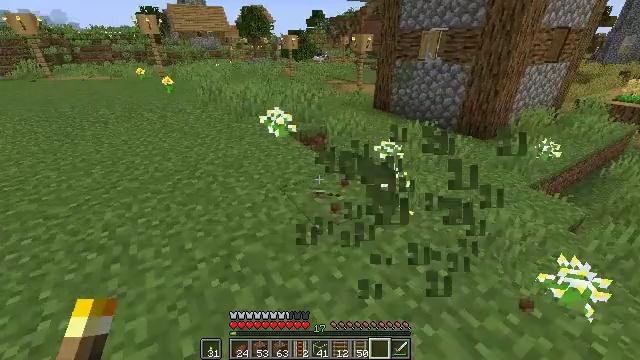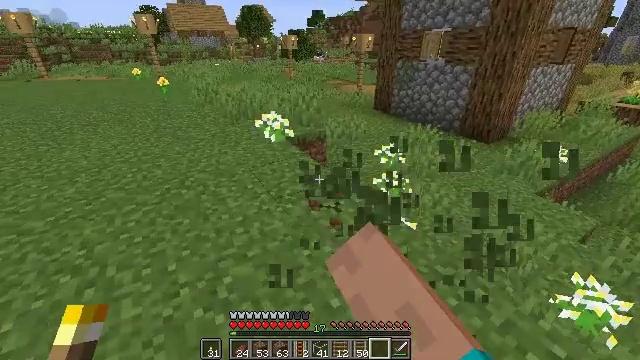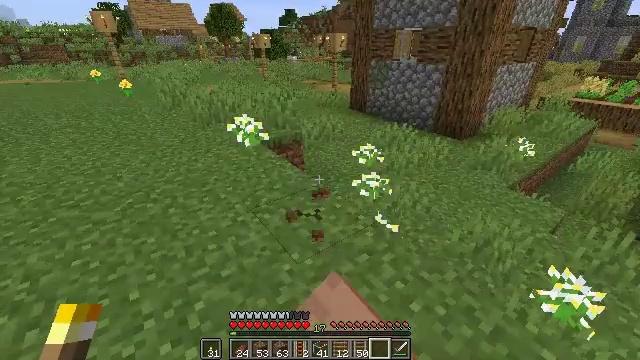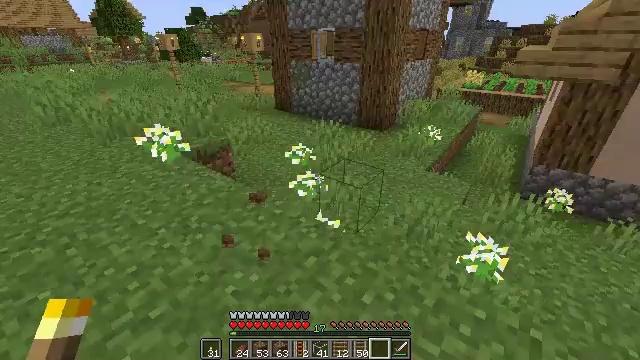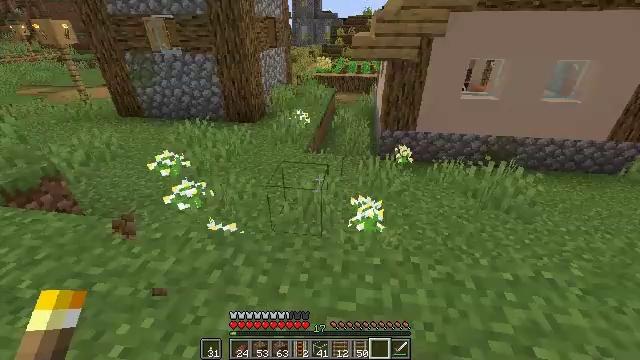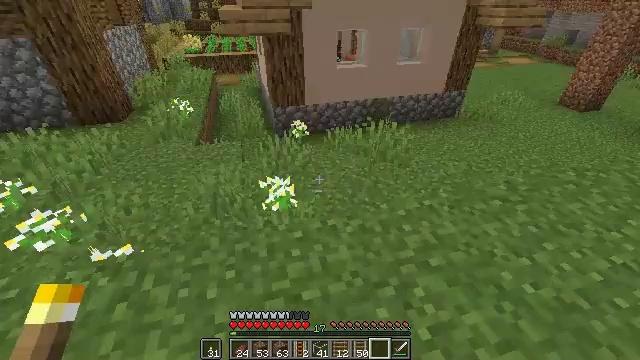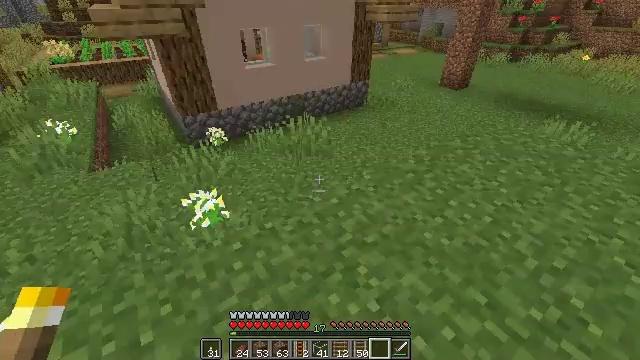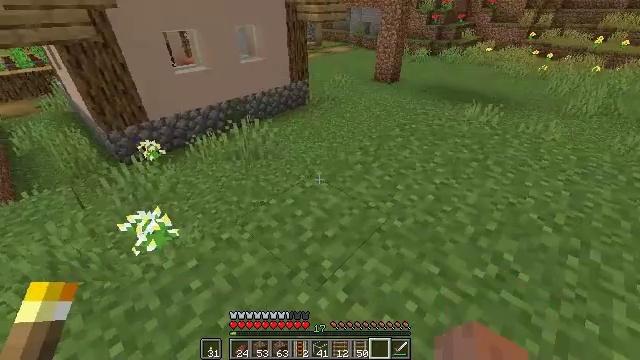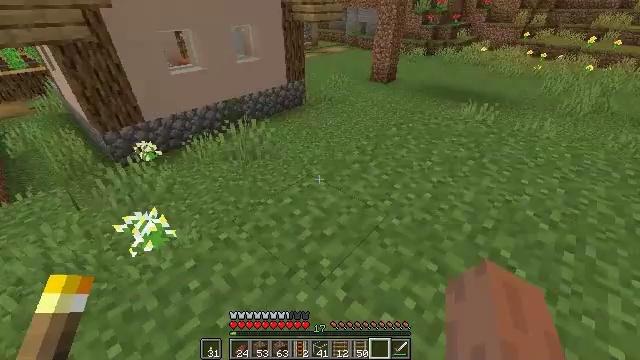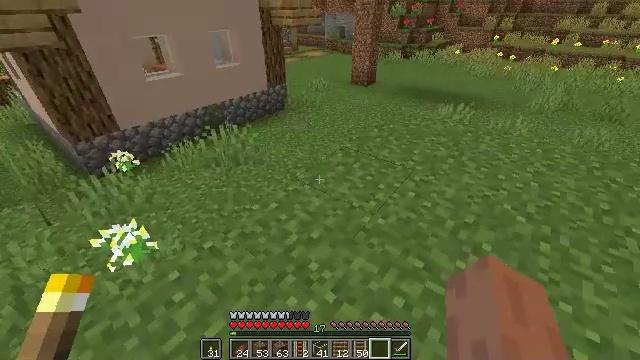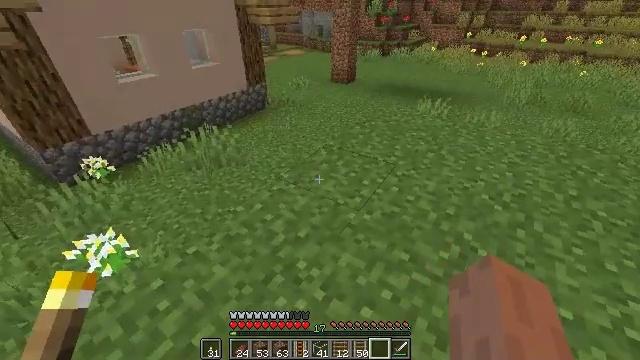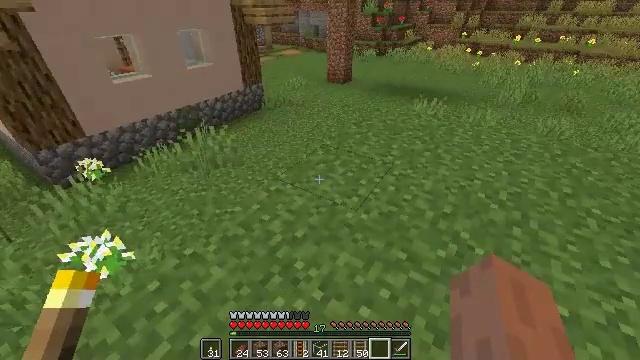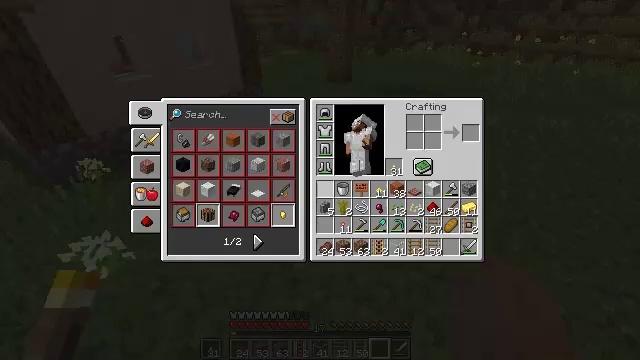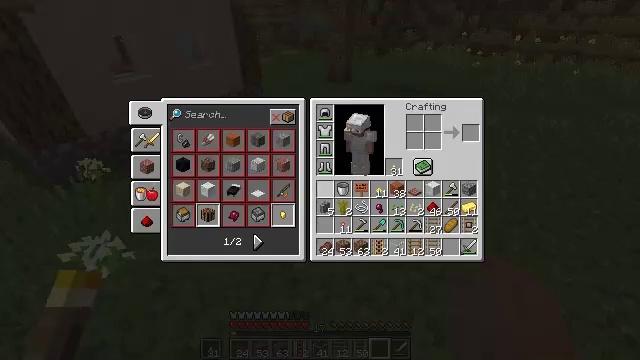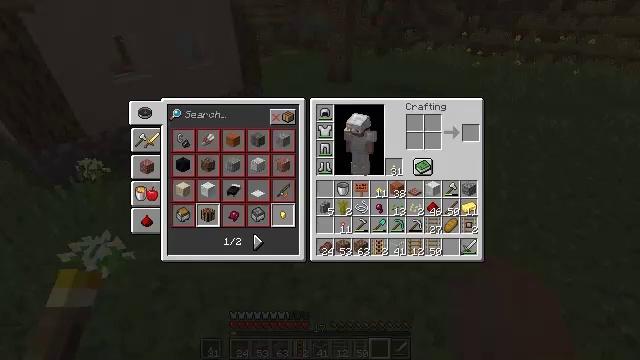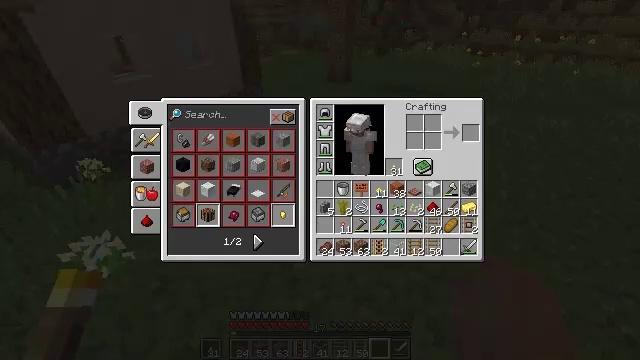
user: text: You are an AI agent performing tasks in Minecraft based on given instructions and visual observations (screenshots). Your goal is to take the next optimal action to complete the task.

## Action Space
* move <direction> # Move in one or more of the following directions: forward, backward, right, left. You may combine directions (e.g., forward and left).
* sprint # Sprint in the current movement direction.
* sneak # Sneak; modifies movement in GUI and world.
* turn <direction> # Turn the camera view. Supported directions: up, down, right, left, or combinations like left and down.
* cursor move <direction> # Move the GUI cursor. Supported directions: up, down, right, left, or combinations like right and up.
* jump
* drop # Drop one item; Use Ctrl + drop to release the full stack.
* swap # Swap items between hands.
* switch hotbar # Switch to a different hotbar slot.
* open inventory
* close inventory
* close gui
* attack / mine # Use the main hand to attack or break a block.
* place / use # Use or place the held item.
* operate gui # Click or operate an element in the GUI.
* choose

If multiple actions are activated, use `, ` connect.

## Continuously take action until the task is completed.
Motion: motion action
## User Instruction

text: Take acacia planks to craft a acacia boat.
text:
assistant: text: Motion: move forward, attack / mine
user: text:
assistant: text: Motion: turn right, attack / mine
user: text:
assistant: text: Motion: turn right
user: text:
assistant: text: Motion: turn right and down
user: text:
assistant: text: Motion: turn right and down
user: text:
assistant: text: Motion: turn right
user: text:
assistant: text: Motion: turn right
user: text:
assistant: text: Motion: no_op
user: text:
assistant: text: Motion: turn right
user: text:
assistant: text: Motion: turn right
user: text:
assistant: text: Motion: no_op
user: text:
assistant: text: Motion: open inventory
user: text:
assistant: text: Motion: open inventory
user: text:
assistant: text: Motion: open inventory
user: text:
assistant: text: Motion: cursor move right
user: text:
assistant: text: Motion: cursor move right and up
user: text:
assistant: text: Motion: cursor move right
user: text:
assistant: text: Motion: cursor move right and up
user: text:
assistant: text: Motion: cursor move right
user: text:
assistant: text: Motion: no_op
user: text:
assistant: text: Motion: no_op
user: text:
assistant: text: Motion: turn right
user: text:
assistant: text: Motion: turn right and up
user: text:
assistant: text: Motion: turn right and up
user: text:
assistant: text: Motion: turn left
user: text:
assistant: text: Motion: move forward
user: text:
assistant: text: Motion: move forward
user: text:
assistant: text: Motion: move forward
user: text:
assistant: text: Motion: move forward, turn left
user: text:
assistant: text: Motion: move forward, turn left and up